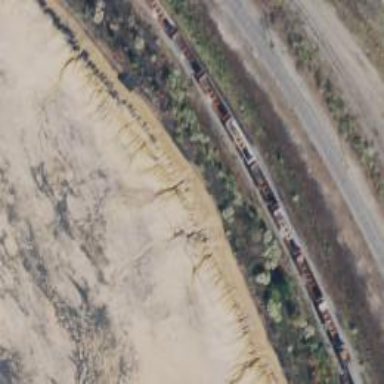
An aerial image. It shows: Rail spur service.